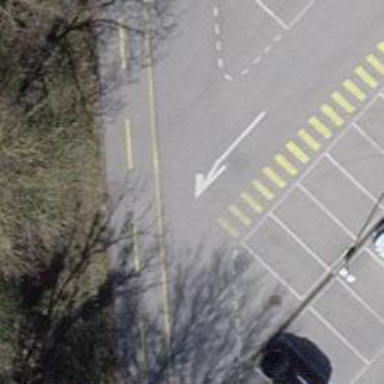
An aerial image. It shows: Asphalt parking aisle designated as service road.